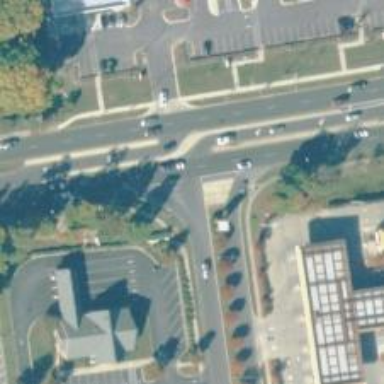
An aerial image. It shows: Unmarked crossing on the road.